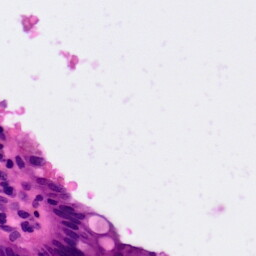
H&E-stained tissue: Pancreatic